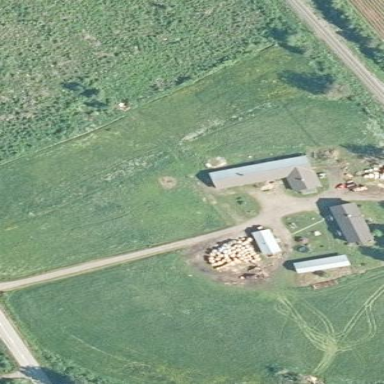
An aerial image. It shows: Farmyard area.